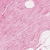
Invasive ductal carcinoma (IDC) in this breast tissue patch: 0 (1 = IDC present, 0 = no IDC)